Question: I've been reading up on the Heredoc and Nowdoc syntax, and I'm trying to understanding how to break out of it so I can add other functionality.
I would like to break out of it after this part (if possible):
'''
User::sendNewticket($send_to, 'Maintenance Ticket '.Input::get('st_id'),
'''
but throws a syntax error when I add '?>' after ''Maintenance Ticket '.Input::get('st_id'), ?>'
Anyways, I gave up on that for the time being and I would be good to go if I could figure out how to echo the following using this syntax:
'''
'.$fn.'<br>
'.$time.'<br>
'.$stc.'<br>
'''
Similar to this 'echo $fn;'
Here is relevant code to my situation.
'''
<?php
include($_SERVER['DOCUMENT_ROOT'] . "/core/init.php");
// new data
$send_to = $_POST['send_to'];
$rec_message = $_POST['rec_message'];
//Message
$status = $_POST['status'];
$st_id = $_POST['st_id'];
$posted_by = $_POST['posted_by'];
$posted_on = $_POST['posted_on'];
$unit = $_POST['unit'];
$subject = $_POST['subject'];
$content = $_POST['content'];
//Loader & Flash Message
echo '<meta http-equiv="refresh" content="5;URL=/admin/maintenance/email-ticket.php?st_id='.$st_id.'">';
Session::flash('email-ticket', '<h3 class="orange-tx" align="center">Your Email has been sent!</h3>');
//Replies
//$id = $_POST['id'];
//$from_name = $_POST['from_name'];
//$st_time = $_POST['st_time'];
//$st_content = $_POST['st_content'];
//Pulling Conversation from database
$st_messages = DB::getInstance()->query("SELECT 'id','st_id','from_name','st_content','st_time' FROM 'st_messages' WHERE 'st_id' = $st_id ORDER BY id ASC");
foreach ($st_messages->results() as $mt) {
if($mt->from_name=='Support Team'){
} else {
}
$fn = escape ($mt->from_name);
$time = escape (date("F d, Y - h:i a", strtotime ($mt->st_time)));
$stc = nl2br (escape($mt->st_content));
//START EMAIL
User::sendNewticket($send_to, 'Maintenance Ticket '.Input::get('st_id'),
'Hello -<br><br>
'.Input::get('rec_message').'<br><br>
<strong>Ticket Info:</strong><br><br>
<strong>Status: </strong>'.Input::get('status').'<br>
<strong>Ticket #: </strong>'.Input::get('st_id').'<br>
<strong>Posted By: </strong>'.Input::get('posted_by').'<br>
<strong>Posted On: </strong>'.Input::get('posted_on').'<br>
<strong>Building Unit: </strong>'.Input::get('unit').'<br>
<strong>Subject: </strong>'.Input::get('subject').'<br>
<strong>Ticket Message: </strong>'.Input::get('content').'<br><br>
<strong>Conversation:</strong><br><br>
'.$fn.'<br>
'.$time.'<br>
'.$stc.'<br>
---------------------------------<br><br>
Thank You,<br>
Support Team');
}
?>
'''
What I'm trying to do is email a support ticket conversation to one recipient.
Like this:

I'm getting the "Original Message" from the Message $_POST. And the email address and email message from the New Data $_POST.
I'm trying to pull that info from the database table.
My current code emails the conversation, but emails each conversation in multiple emails.
Example, If there are 3 entries in the conversation it sends 3 emails:
- - -
I think if I get the echo working it will group the entire conversation into one email.
Hello -
Hey Please view this ticket and take care of the problem.
Thanks
- - - - - - -
Support Team
July 01, 2014 - 09:19 am
Admin reply 1
---
User Name
July 01, 2014 - 09:19 am
User reply 1
---
Support Team
July 01, 2014 - 09:19 am
Admin reply 2
---
Thank You,
Support Team
---
Any suggestions would be helpful.
I'm starting to understand this a little better. The only error I'm receiving is in my foreach loop not sure how to correct it.
Here is the code:
'''
$st_messages = DB::getInstance()->query("SELECT 'id','st_id','from_name','st_content','st_time' FROM 'st_messages' WHERE 'st_id' = $st_id ORDER BY id ASC");
//START EMAIL
$recMessage = Input::get('rec_message');
User::sendNewticket($send_to, 'Maintenance Ticket '.Input::get('st_id'), <<<TEXT
Hello -<br><br>
$recMessage
TEXT
foreach ($st_messages->results() as $mt) {
$fn = "echo escape ($mt->from_name);";
$time = "echo escape (date("F d, Y - h:i a", strtotime ($mt->st_time)));";
$stc = "echo nl2br (escape($mt->st_content));";
}
<<<TEXT2
<strong>Conversation:</strong><br><br>
$fn<br>
$time<br>
$stc<br><br>
Thanks,<br>
Support Team
);
TEXT2
?>
'''
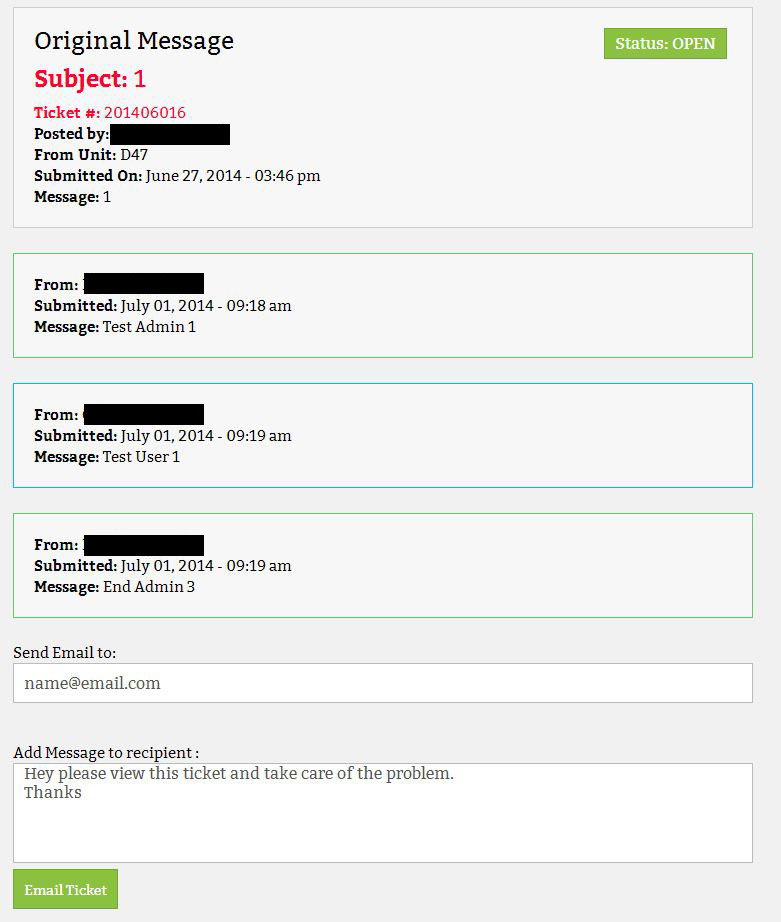
Answer: I believe this is what you were intending to do, it's a bit awkard looking:
'''
$fn = escape($mt->from_name);
$time = escape(date("F d, Y - h:i a", strtotime($mt->st_time)));
$stc = nl2br(escape($mt->st_content));
//START EMAIL
User::sendNewticket($send_to, 'Maintenance Ticket ' . Input::get('st_id'), <<<TEXT
Hello -<br><br>
TEXT
. Input::get('rec_message') . <<<TEXT2
<br><br>
<strong>Conversation:</strong><br><br>
$fn<br>
$time<br>
$stc<br>
TEXT2
);
'''
The start of a heredoc be the last thing on a line, so after that you drop down and immediately go into the text block. The end of the heredoc be the only thing on the line, so to concatenate it you have to drop down a line before you can use the operator ('.'). You also don't need to use any quotation marks or append operators when inside a heredoc.
It's so unintuitive in fact, that even the StackOverflow Syntax highlighter gets it wrong, the first '<<<TEXT' works fine when I ran this:
'''
$mt = new stdClass();
function escape($v){return $v;}
class User{static function sendNewTicket($a, $b, $c){echo $c;}}
class Input{static function get($a){return 'Got something';}}
$send_to = '';
$mt->from_name = 'Kitty';
$mt->st_time = '5th November';
$mt->st_content = <<<CONTENT
Dear Judy,
Lorem Dipsum and all that jazz.
Toodles,
Kitty.
CONTENT;
$fn = escape($mt->from_name);
$time = escape(date("F d, Y - h:i a", strtotime($mt->st_time)));
$stc = nl2br(escape($mt->st_content));
//START EMAIL
User::sendNewticket($send_to, 'Maintenance Ticket ' . Input::get('st_id'), <<<TEXT
Hello -<br><br>
TEXT
. Input::get('rec_message') . <<<TEXT2
<br><br>
<strong>Conversation:</strong><br><br>
$fn<br>
$time<br>
$stc<br>
TEXT2
);
'''
It produced:
'''
Hello -<br><br>Got something<br><br>
<strong>Conversation:</strong><br><br>
Kitty<br>
November 05, 2014 - 12:00 am<br>
Dear Judy,<br />
<br />
Lorem Dipsum and all that jazz.<br />
<br />
Toodles,<br />
Kitty.<br>
'''
Though I'm sure it'll look better with your data.
Edit: And as <URL> very correctly points out below, if you save the 'rec_message' into a variable, you can avoid the concatenation altogether:
'''
$recMessage = Input::get('rec_message');
User::sendNewticket($send_to, 'Maintenance Ticket ' . Input::get('st_id'), <<<TEXT
Hello -<br><br>
$recMessage
<br><br>
<strong>Conversation:</strong><br><br>
$fn<br>
$time<br>
$stc<br>
TEXT
);
'''
---
: With the extra messages, you should use something like this to simplify the email:
'''
$messages = '';
foreach($st_messages->results() as $mt)
{
$fn = escape($mt->from_name);
$time = escape(date("F d, Y - h:i a", strtotime($mt->st_time)));
$stc = nl2br(escape($mt->st_content));
$messages .= <<<MESSAGE
$fn<br>
$time<br>
$stc<br><br>
MESSAGE;
}
$recMessage = Input::get('rec_message');
User::sendNewticket($send_to, 'Maintenance Ticket ' . Input::get('st_id'), <<<TEXT
Hello -<br><br>
$recMessage
<strong>Conversation:</strong><br><br>
$messages
Thanks,<br>
Support Team
TEXT
);
?>
'''
Which with some basic dummy text produces:
'''
Hello -<br><br>
Got something
<strong>Conversation:</strong><br><br>
Person<br>
November 11, 2014 - 12:00 am<br>
My message blah blah<br><br>
sdfasdf<br>
April 11, 2014 - 12:00 am<br>
My message asdfasdf blah blah<br><br>
Thanks,<br>
Support Team
'''